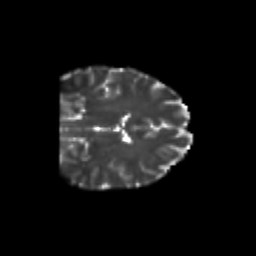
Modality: T2w
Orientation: coronal
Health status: healthy
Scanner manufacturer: philips
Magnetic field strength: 3 T
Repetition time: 6.964 s
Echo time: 0.092 s